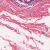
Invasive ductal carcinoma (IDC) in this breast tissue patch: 0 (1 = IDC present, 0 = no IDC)